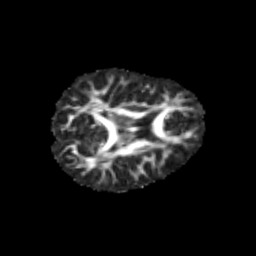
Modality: FA
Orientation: axial
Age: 6
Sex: female
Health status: healthy